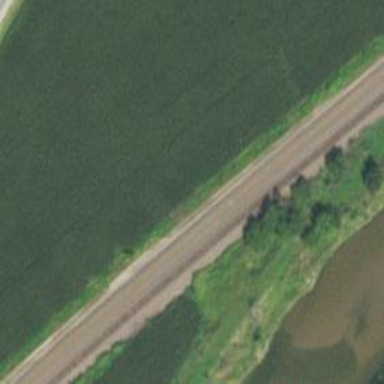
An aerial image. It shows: Railway track.